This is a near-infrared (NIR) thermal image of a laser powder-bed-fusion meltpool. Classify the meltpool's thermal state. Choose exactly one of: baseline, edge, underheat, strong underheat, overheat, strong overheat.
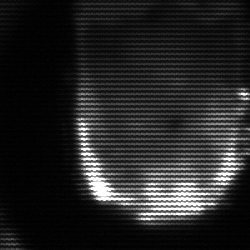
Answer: baseline